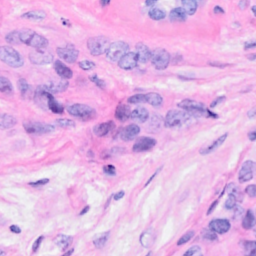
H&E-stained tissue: Breast